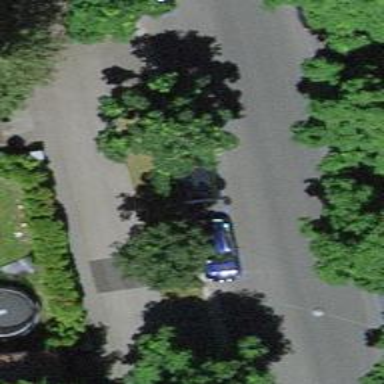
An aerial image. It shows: Avenue lined with trees.